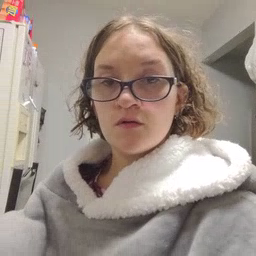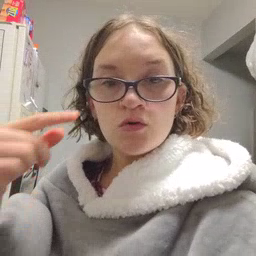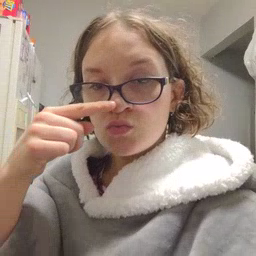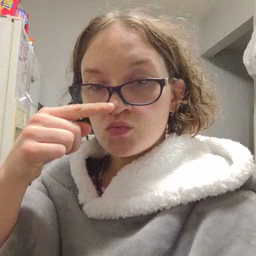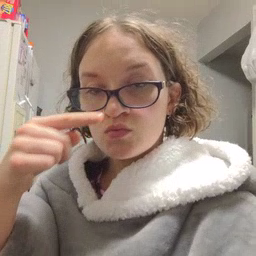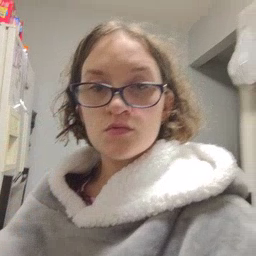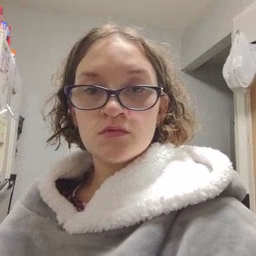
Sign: nose